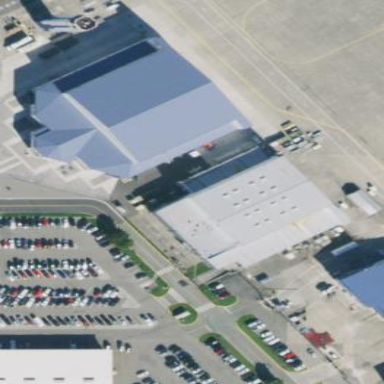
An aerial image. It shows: Hangar at the airport.